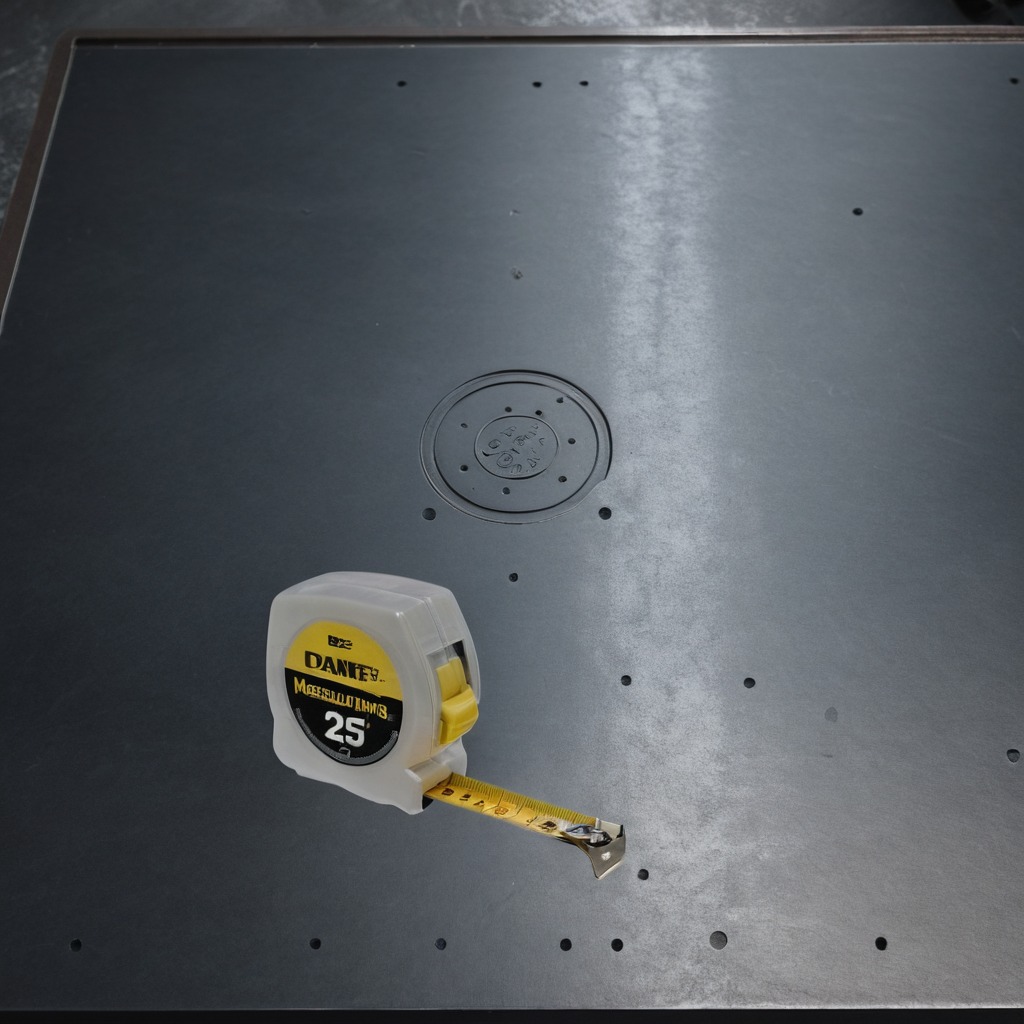
A measuring tape is lying on a cold steel table in a mining workshop.